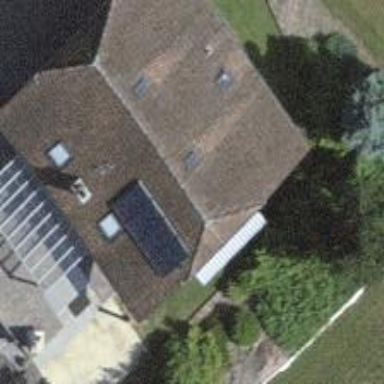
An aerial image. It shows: Solar power generator with photovoltaic panels.